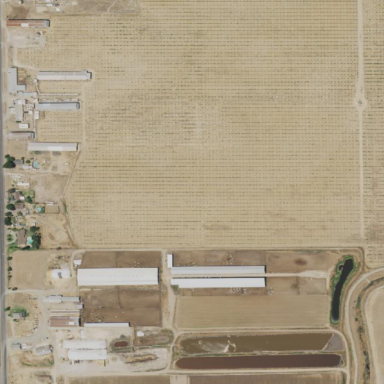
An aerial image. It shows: Farmyard area.